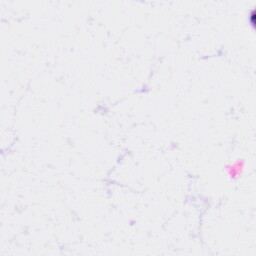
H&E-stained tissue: Liver